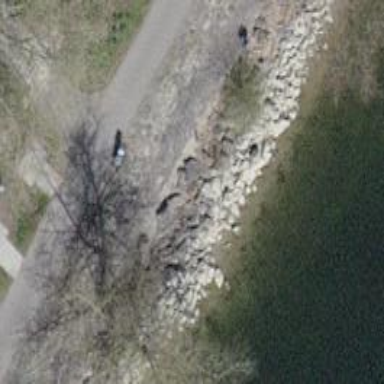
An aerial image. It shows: Stone steps forming road.